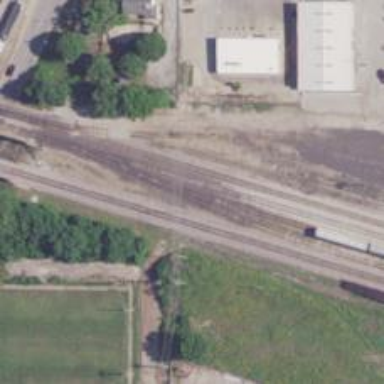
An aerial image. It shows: Railway siding with rails.